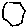
Label: hexagon